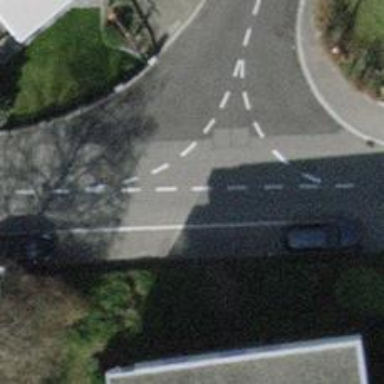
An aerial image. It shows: Residential road with parking lane on the right side.